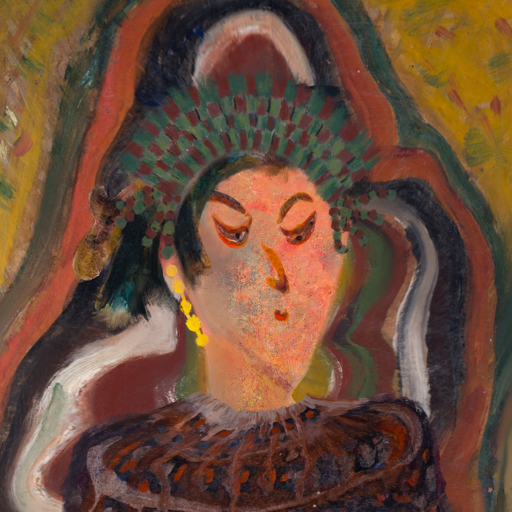
Background: AfterRaid, Head And Neck Side: Irani, Face Side: Hypocrite, Bust: Hypocrite, Hair Side: Pipe, Head Accessory: After_Raid_Crown, Second Necklace: Blank, Necklace: Blank, Baby: Blank